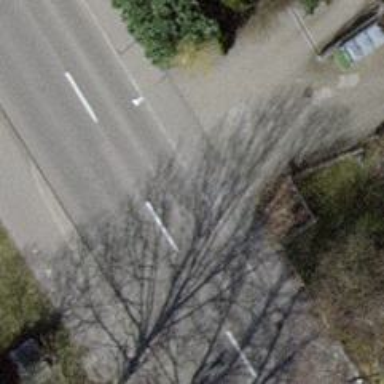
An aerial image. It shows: Alley with asphalt surface designated as service road.